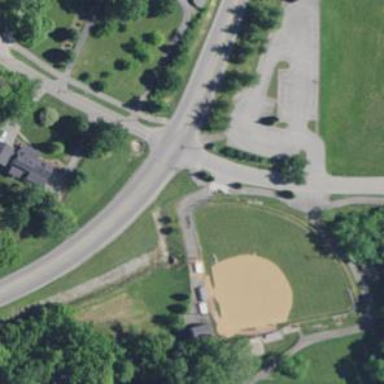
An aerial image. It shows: Grass baseball pitch enclosed by chain-link fence.